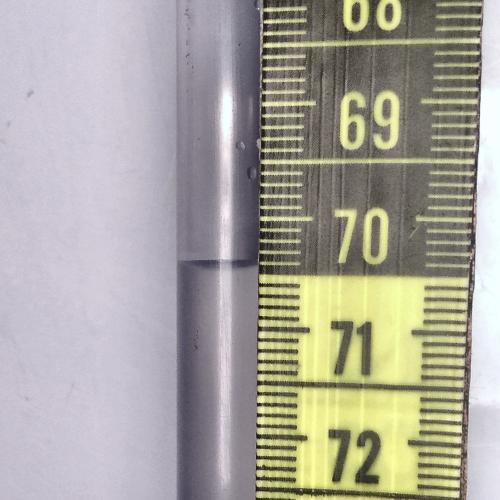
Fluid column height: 70.4 cm